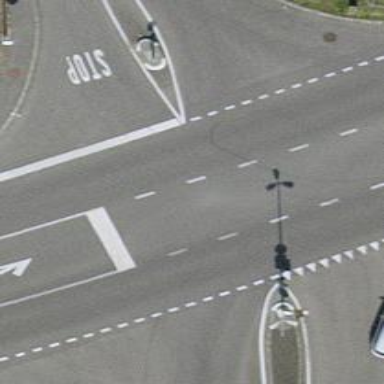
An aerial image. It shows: Road with traffic signals.